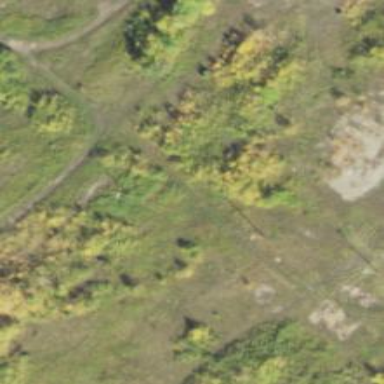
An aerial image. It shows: Abandoned railway.